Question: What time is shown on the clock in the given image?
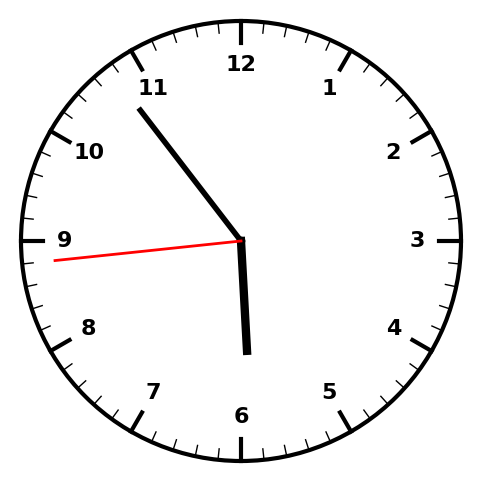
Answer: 05:53:44